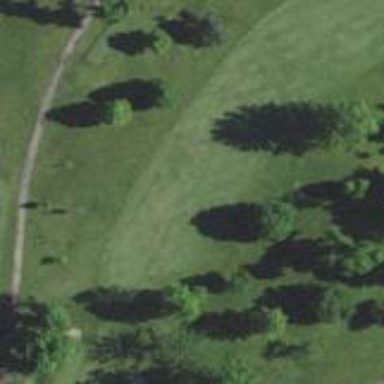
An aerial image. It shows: Golf fairway surrounded by grass.